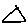
Label: triangle